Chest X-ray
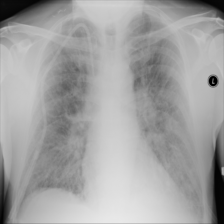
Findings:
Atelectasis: negative
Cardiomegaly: negative
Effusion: negative
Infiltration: positive
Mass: negative
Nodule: negative
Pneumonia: negative
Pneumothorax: negative
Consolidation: negative
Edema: negative
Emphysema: negative
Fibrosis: negative
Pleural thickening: negative
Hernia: negative